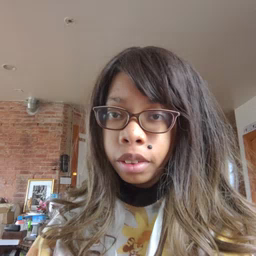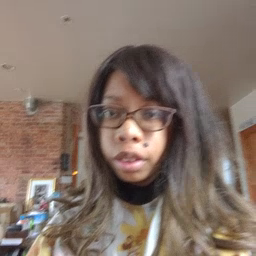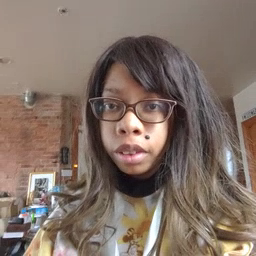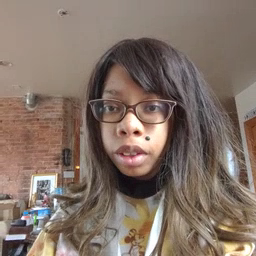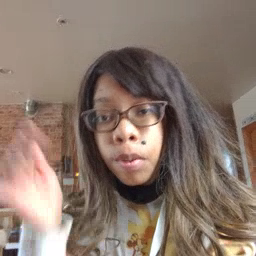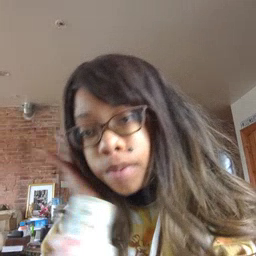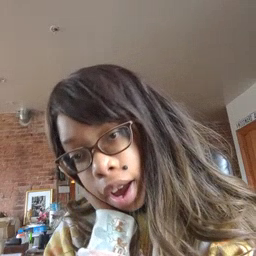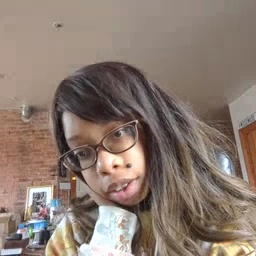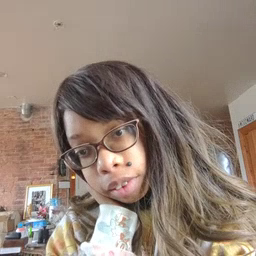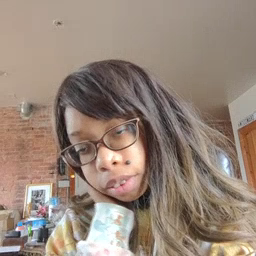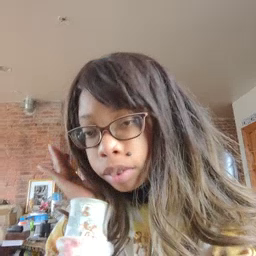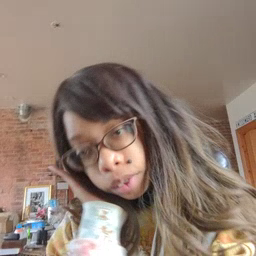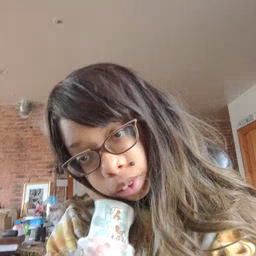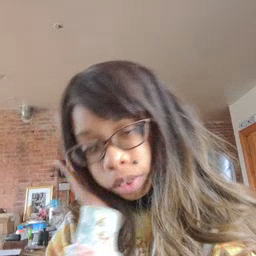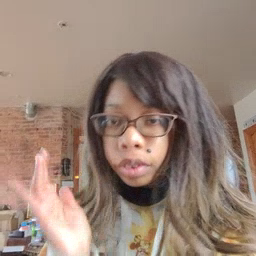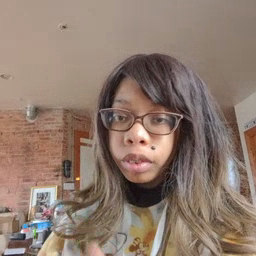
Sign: bed